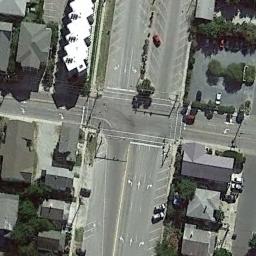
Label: intersection